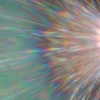
Label: sunburn